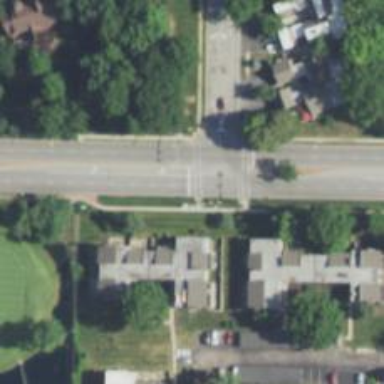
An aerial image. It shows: Solid crossing edge road marking.